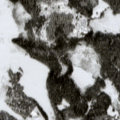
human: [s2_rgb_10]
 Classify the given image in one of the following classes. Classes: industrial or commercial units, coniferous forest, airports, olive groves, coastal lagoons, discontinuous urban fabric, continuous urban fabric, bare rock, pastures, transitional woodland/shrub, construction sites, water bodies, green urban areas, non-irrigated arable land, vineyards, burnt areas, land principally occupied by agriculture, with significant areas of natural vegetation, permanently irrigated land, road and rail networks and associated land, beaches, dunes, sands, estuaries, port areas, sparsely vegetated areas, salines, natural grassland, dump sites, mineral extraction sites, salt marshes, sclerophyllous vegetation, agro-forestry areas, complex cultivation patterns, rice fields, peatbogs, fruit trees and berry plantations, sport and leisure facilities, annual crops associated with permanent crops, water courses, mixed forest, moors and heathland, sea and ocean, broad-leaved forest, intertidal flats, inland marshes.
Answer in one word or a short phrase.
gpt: coniferous forest, transitional woodland/shrub, peatbogs